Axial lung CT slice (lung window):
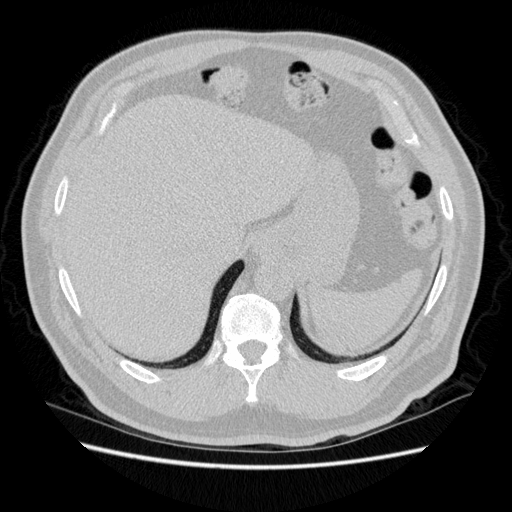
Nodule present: no